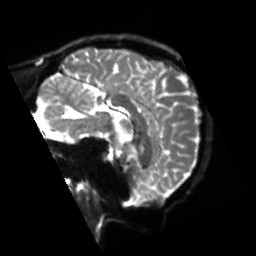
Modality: sbref
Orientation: sagittal
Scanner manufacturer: siemens
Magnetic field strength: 3 T
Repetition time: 4 s
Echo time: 0.0594 s